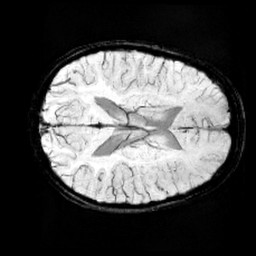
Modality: minIP
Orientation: axial
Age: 11
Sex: male
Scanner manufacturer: siemens
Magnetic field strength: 3 T
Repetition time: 0.027 s
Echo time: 0.02 s